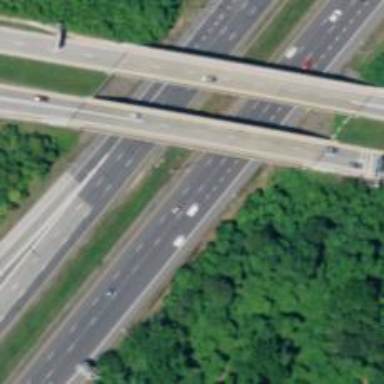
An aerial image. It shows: Motorway junction.